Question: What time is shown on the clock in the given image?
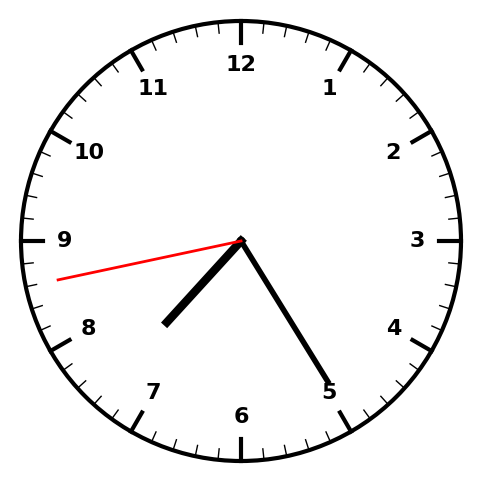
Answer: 07:24:43